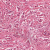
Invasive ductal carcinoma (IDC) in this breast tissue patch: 1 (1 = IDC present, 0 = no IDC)